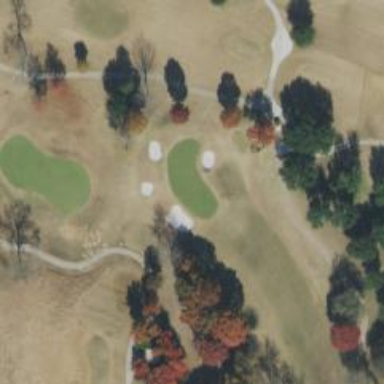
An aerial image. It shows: Golf hole.